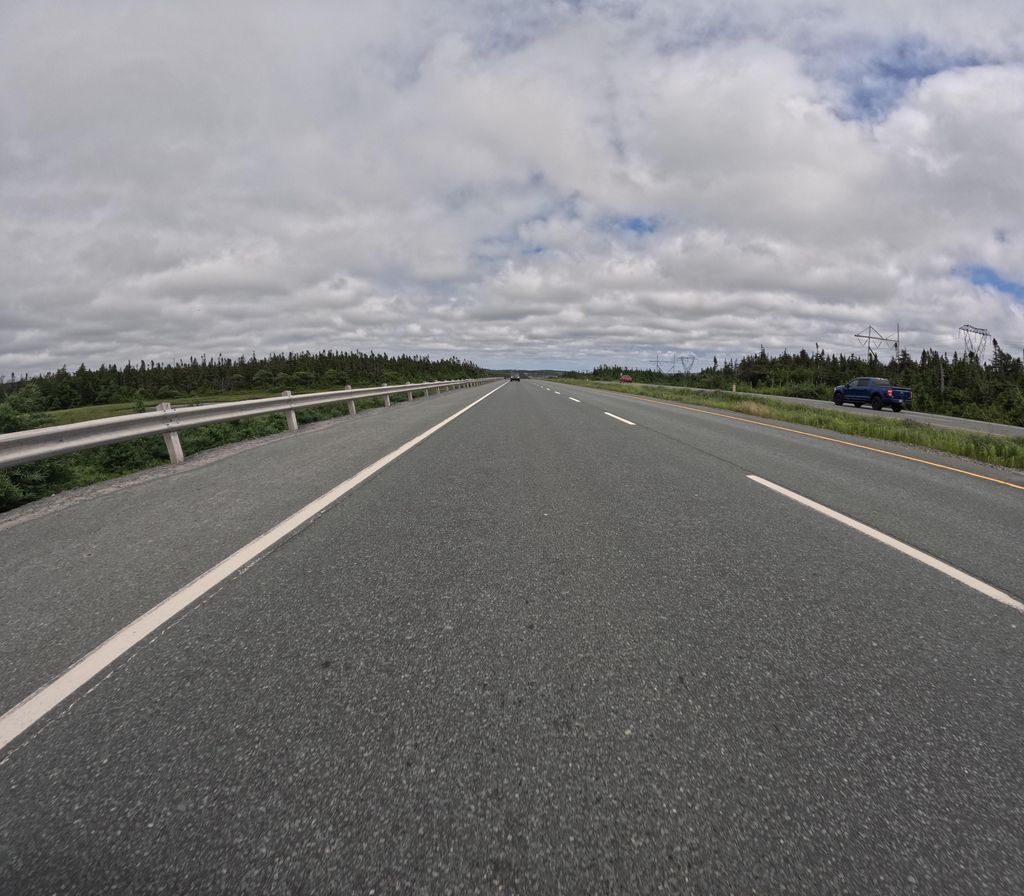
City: st_johns